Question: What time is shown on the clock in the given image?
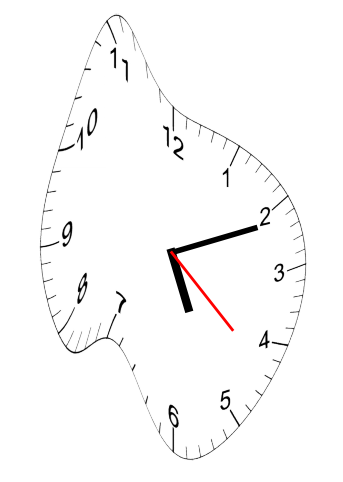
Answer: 05:11:22